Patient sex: M
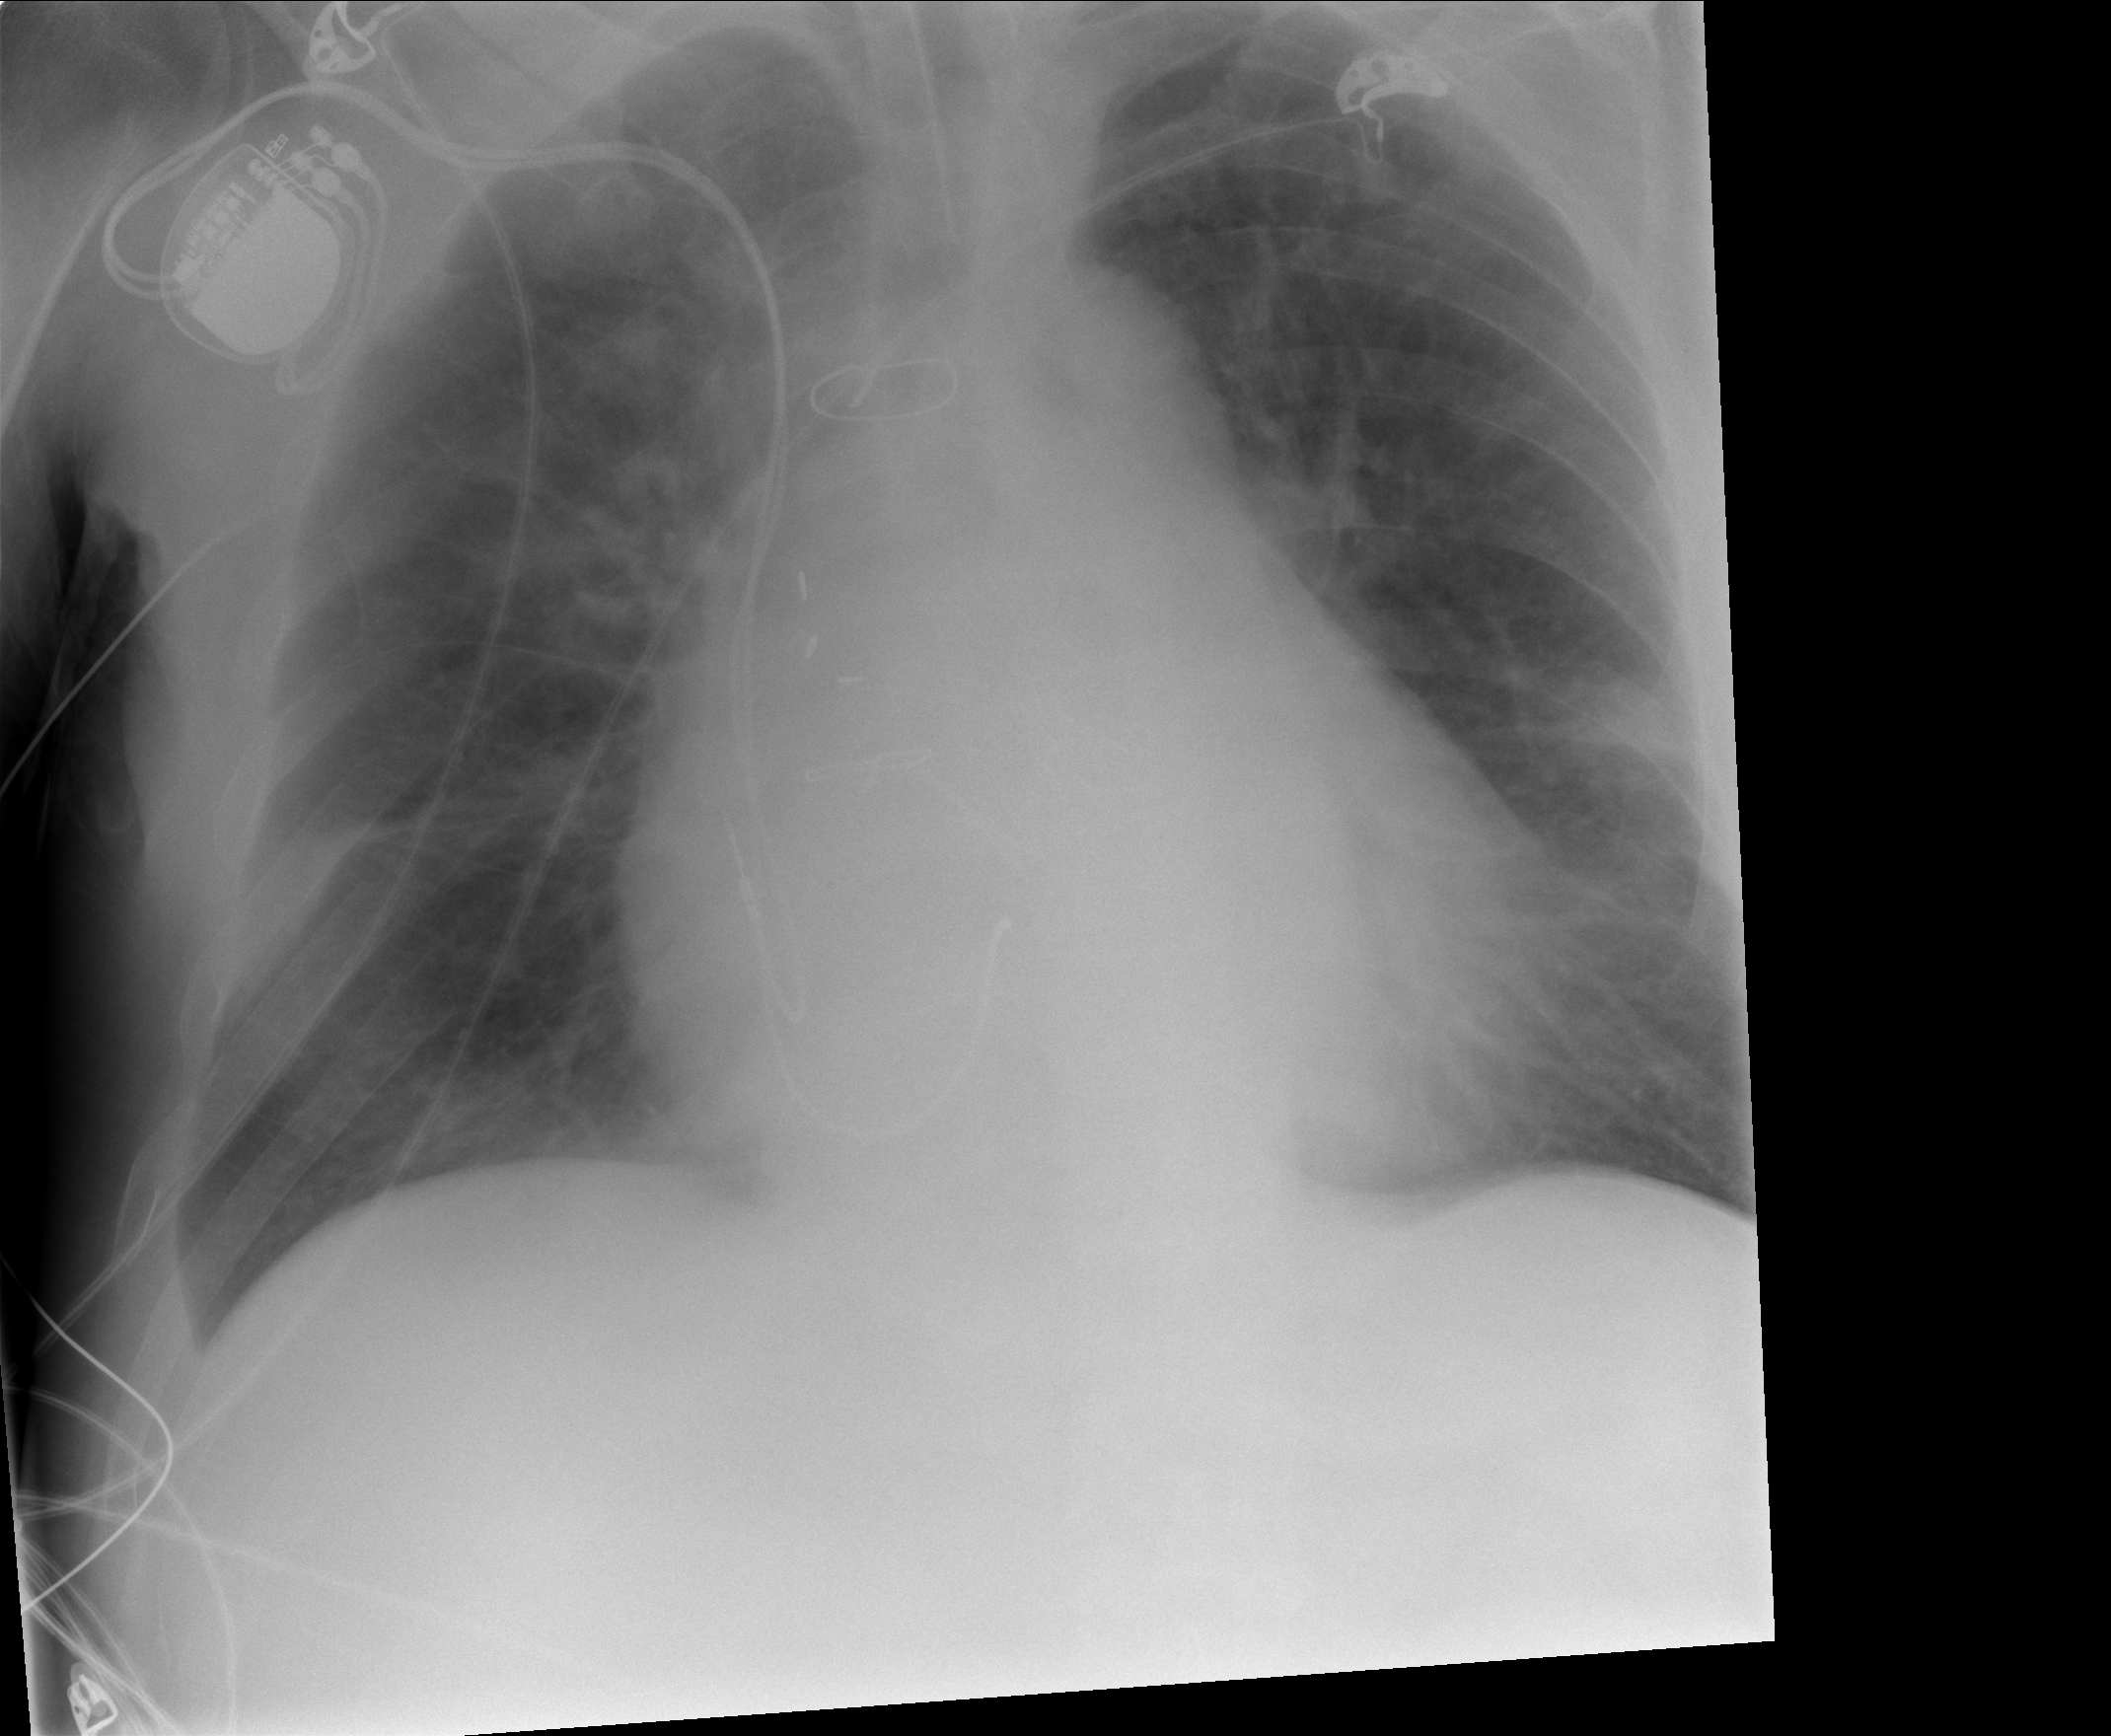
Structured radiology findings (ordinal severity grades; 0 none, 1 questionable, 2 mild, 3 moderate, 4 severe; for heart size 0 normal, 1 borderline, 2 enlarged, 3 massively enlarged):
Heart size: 2
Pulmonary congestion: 2
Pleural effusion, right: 0
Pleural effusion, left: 0
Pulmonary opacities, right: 2
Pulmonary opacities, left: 1
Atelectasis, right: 2
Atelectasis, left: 2